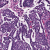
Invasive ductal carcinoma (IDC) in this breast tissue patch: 1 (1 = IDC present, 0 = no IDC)